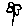
Label: flower